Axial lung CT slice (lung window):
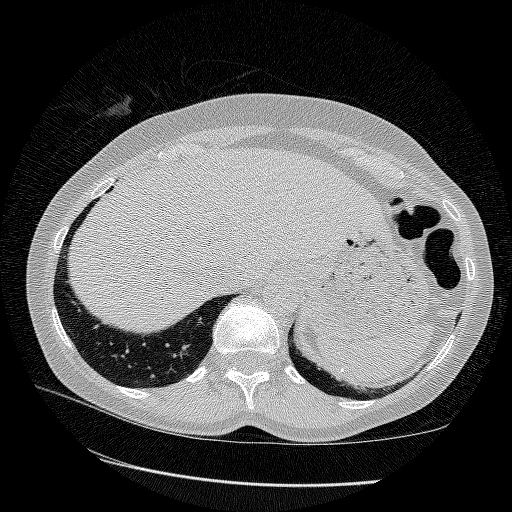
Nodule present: no